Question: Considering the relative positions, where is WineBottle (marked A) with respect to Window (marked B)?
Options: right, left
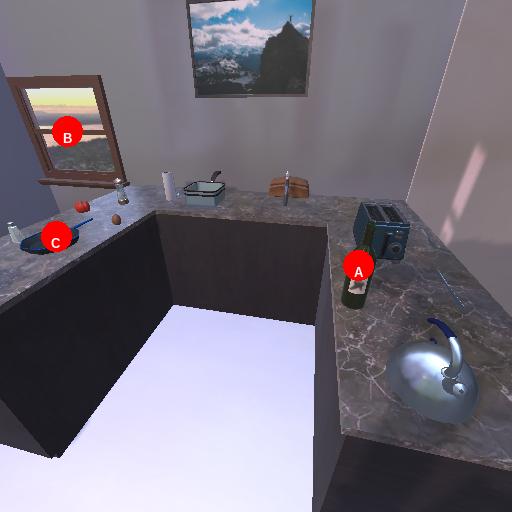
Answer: right